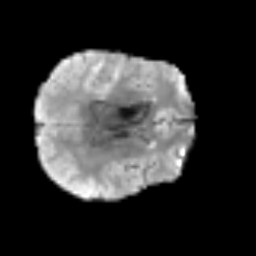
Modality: T2w
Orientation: axial
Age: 75
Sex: male
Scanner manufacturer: siemens
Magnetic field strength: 3 T
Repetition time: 3.2 s
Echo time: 0.081 s